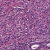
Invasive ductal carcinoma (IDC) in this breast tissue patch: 1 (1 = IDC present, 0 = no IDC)